Interaction volume radius: 10 \u00c5
Interaction volume height: 10 \u00c5
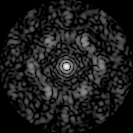
Disorder parameter: 0.6783